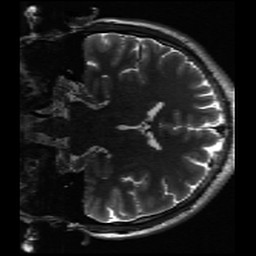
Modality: inplaneT2
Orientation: coronal